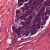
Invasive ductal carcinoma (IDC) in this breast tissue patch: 0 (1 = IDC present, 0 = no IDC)